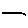
Label: line